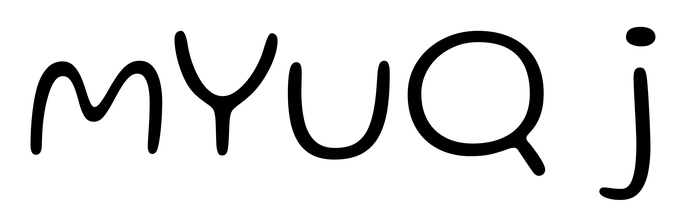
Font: Gluten_ExtraLight